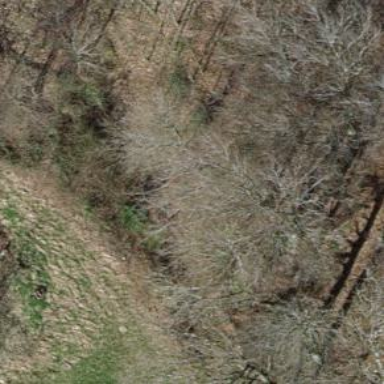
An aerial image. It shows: Ground path.